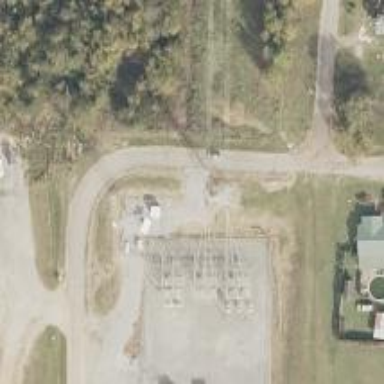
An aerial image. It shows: Power pole.